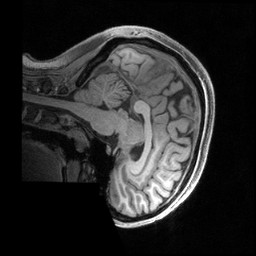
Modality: T1w
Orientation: sagittal
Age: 21
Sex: female
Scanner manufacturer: siemens
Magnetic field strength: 3 T
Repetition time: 2.4 s
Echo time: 0.00231 s